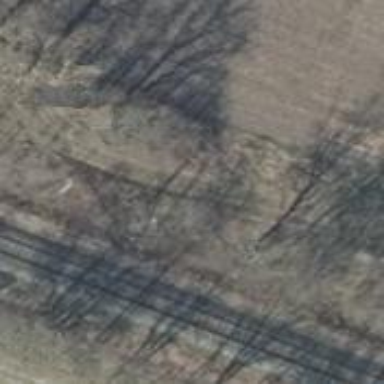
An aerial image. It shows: Row of deciduous broadleaved trees.